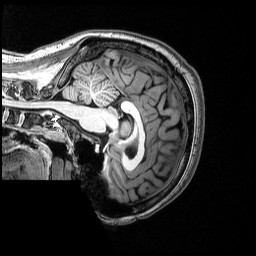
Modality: T1w
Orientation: sagittal
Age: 25
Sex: female
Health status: healthy
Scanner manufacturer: siemens
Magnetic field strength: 3 T
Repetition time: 2.53 s
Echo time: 0.00339 s